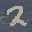
Label: 2